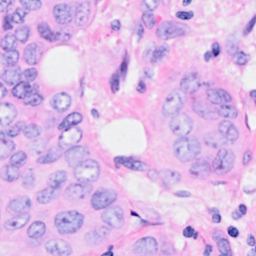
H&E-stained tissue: Breast